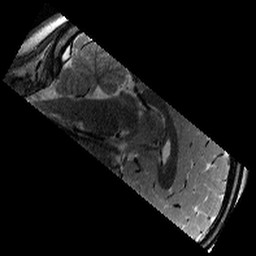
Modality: T2w
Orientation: sagittal
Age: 10
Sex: male
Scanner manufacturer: siemens
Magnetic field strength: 3 T
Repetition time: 9.23 s
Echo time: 0.067 s